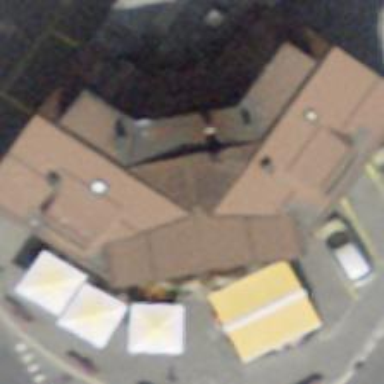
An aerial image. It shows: Hotel.